Question: When searching for a solution, I found this on StackOverflow: <URL>.
This works great, but I'm a new programmer, and can't get it to work with rails. I have a database table called products. Each product has a field called data that stores a hash. This hash looks like:
'''
{"type"=>"book", "price"=>"7.99"}
'''
I am using haml, and my view right now looks like: (this is just printing out the hash):
'''
- @products.each do |product|
=product.name
=product.data #THIS PRINTS A HASH LIKE THE ONE ABOVE
%hr
'''
So now, I want to have the keys (for example, type and price) to be in the table head as 's, and each products values to be the 's. But I also want to have "static" columns, that aren't generated from the hash, like the product name. Here's a picture:

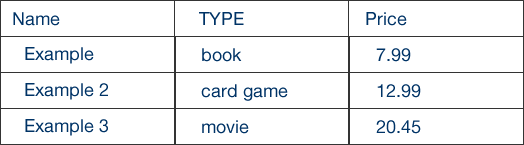
Answer: You can simple get your values like this:
'''
%table
%thead
%tr
%th
Name
%th
Type
%th
Price
%tbody
- @products.each do |product|
%tr
%td
= product.name
%td
= product.data["type"] unless product.data.nil?
%td
= product.data["price"] unless product.data.nil?
'''